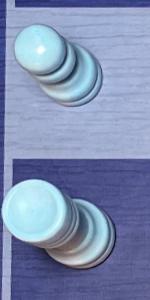
Label: Rook_White